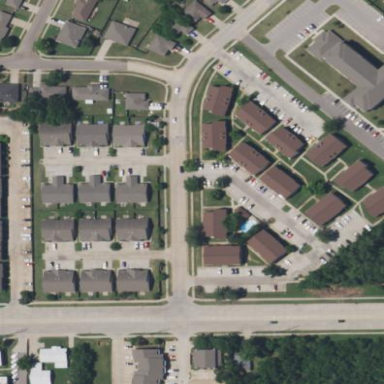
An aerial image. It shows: View of apartments.